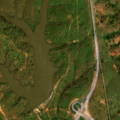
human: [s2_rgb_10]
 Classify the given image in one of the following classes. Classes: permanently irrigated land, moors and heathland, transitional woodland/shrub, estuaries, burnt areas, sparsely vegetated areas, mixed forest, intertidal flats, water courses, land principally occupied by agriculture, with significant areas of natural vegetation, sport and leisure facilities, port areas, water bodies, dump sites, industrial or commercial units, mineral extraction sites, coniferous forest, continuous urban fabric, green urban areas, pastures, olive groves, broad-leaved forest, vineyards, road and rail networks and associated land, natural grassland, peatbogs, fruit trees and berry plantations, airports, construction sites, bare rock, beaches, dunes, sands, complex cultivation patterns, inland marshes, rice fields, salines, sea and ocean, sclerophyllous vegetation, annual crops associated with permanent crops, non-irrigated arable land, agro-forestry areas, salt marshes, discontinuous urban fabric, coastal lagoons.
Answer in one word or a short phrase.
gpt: non-irrigated arable land, permanently irrigated land, pastures, agro-forestry areas, water bodies